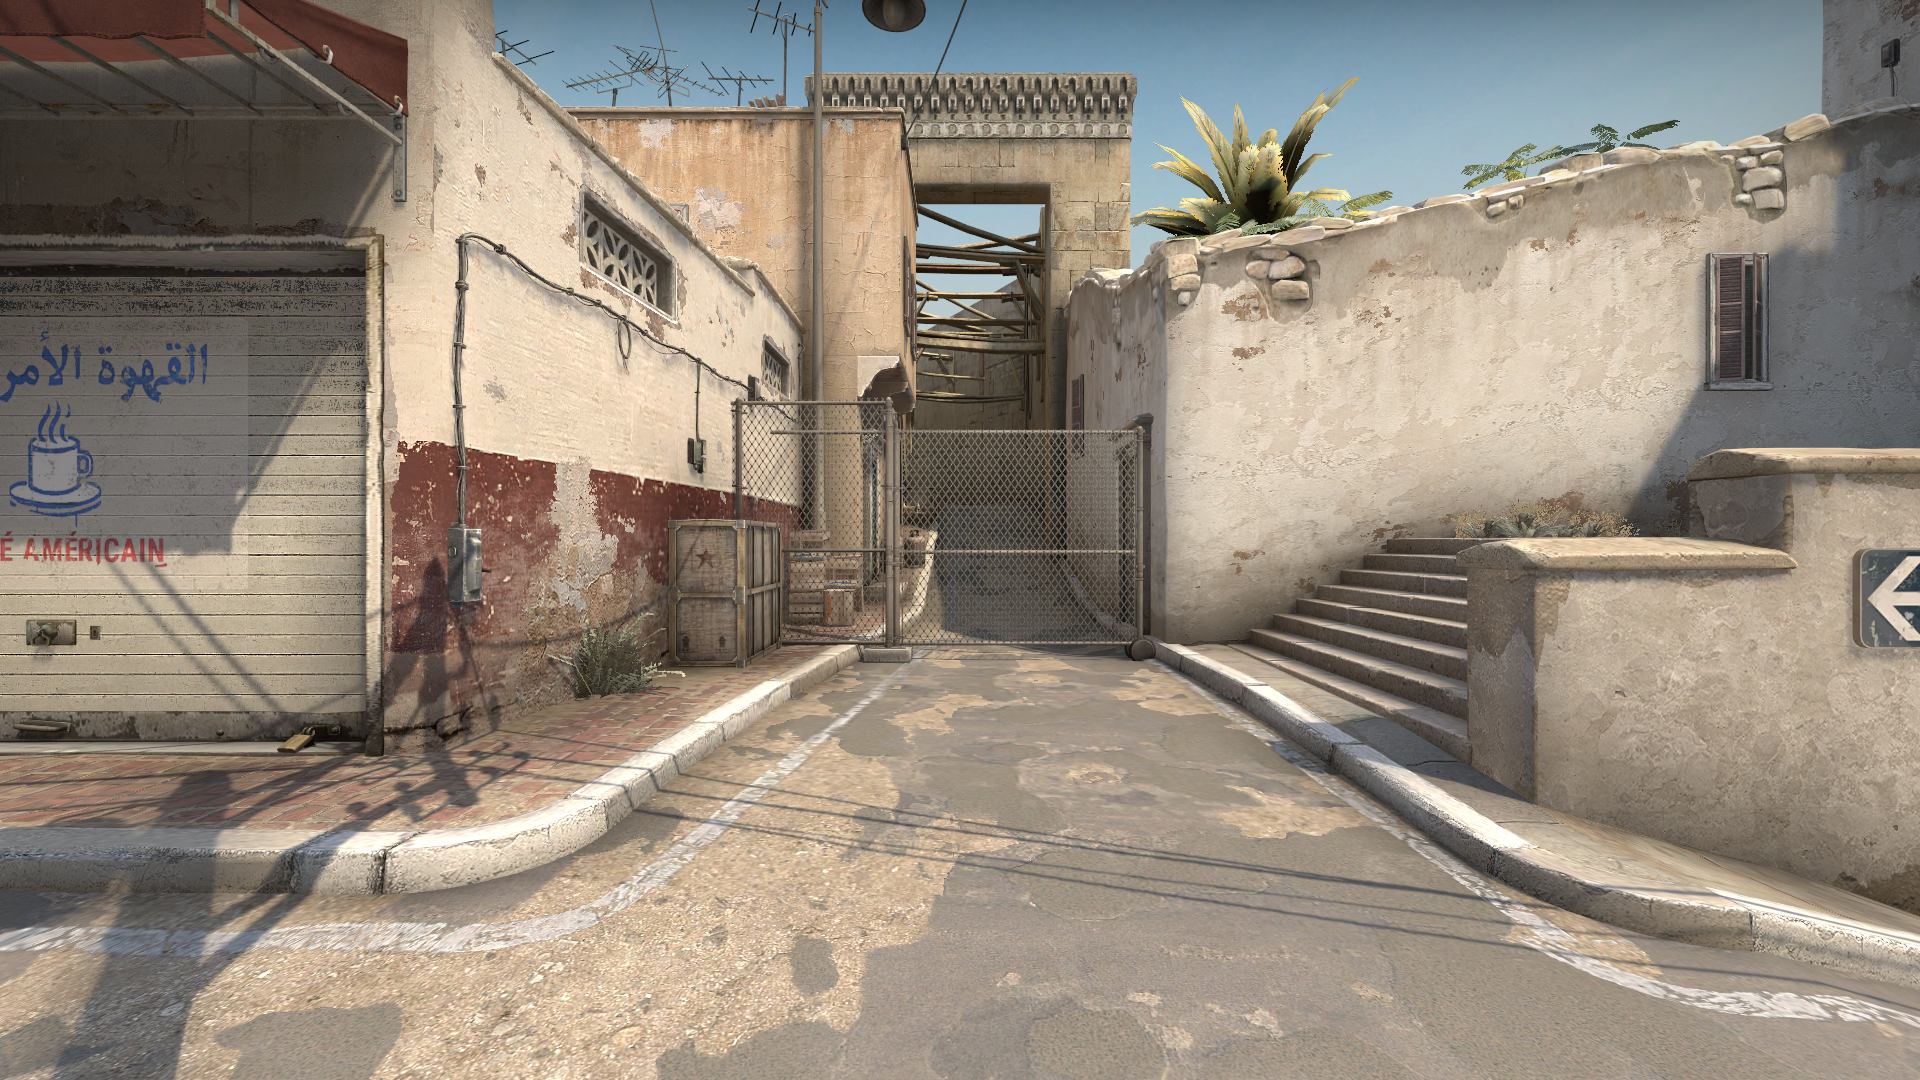
Map: de_dust2